Interaction volume radius: 5 \u00c5
Interaction volume height: 20 \u00c5
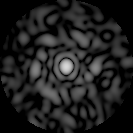
Disorder parameter: 0.8229